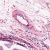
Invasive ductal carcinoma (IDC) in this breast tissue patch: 0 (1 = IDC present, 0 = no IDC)